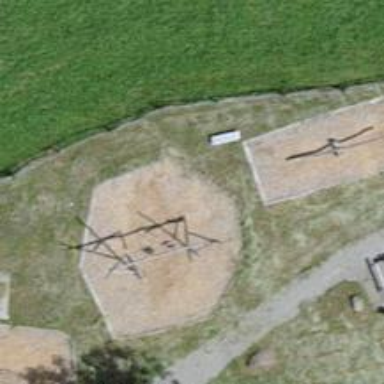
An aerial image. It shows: Playground with swings.